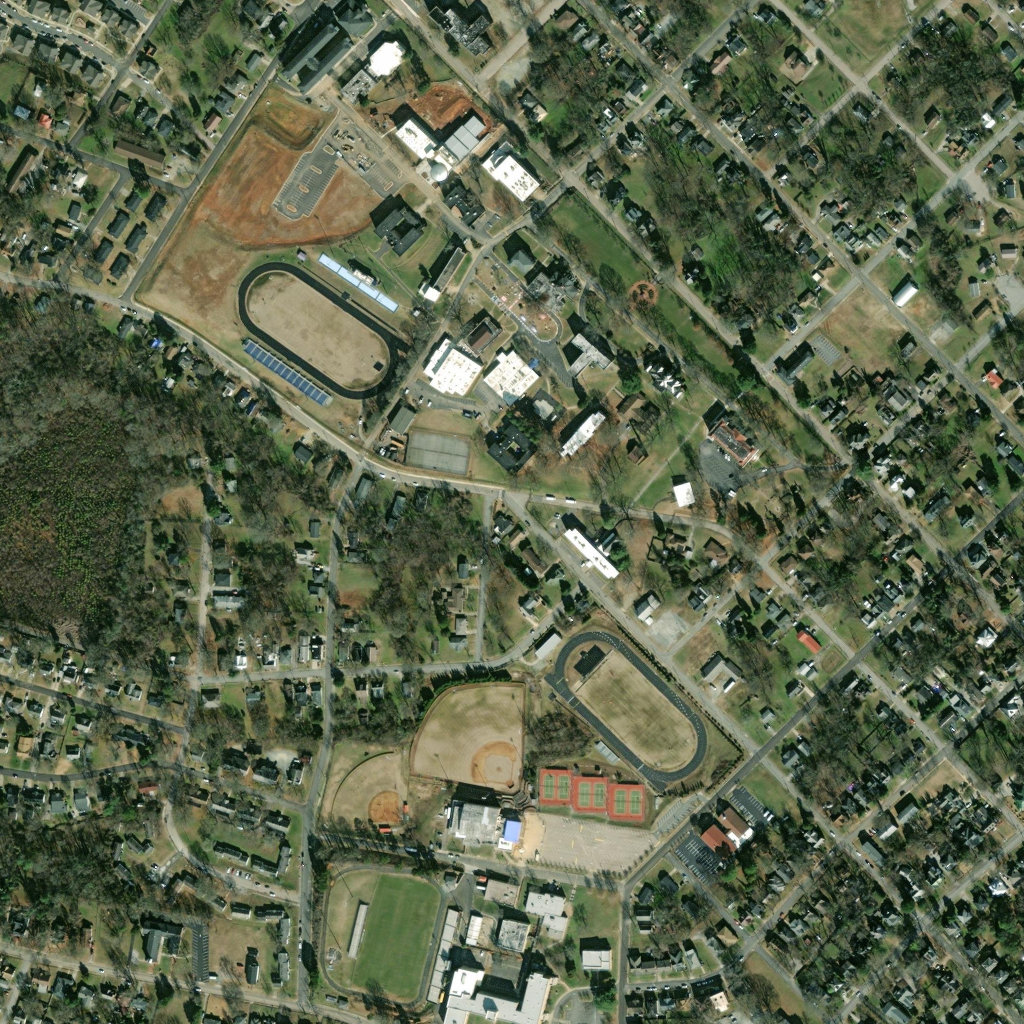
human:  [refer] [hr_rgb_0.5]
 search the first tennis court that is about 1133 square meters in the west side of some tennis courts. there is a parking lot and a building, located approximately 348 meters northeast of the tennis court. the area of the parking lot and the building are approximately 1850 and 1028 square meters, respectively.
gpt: <box>[[52, 75, 55, 78, 0]]</box>

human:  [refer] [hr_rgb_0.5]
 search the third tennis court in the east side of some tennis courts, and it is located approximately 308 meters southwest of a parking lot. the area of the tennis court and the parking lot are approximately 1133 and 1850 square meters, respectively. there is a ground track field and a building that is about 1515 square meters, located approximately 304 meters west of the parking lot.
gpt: <box>[[52, 75, 55, 78, 0]]</box>